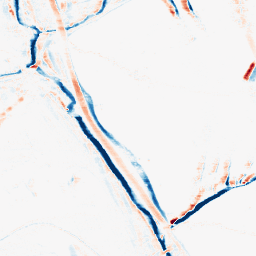
Category: morphological
Decomposition family: morphological_rect
Decomposition parameters: operation: average
width: 10
height: 3
Upsampling method: sinc_hamming
Upsampling parameters: scale: 2
kernel_size: 4
Upsampling scale: 2